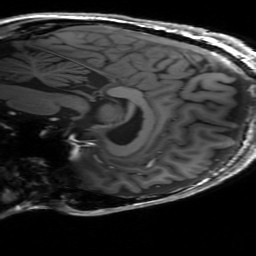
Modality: T1w
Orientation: sagittal
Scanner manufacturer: siemens
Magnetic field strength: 6.98 T
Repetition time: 1.7 s
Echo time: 0.00201 s